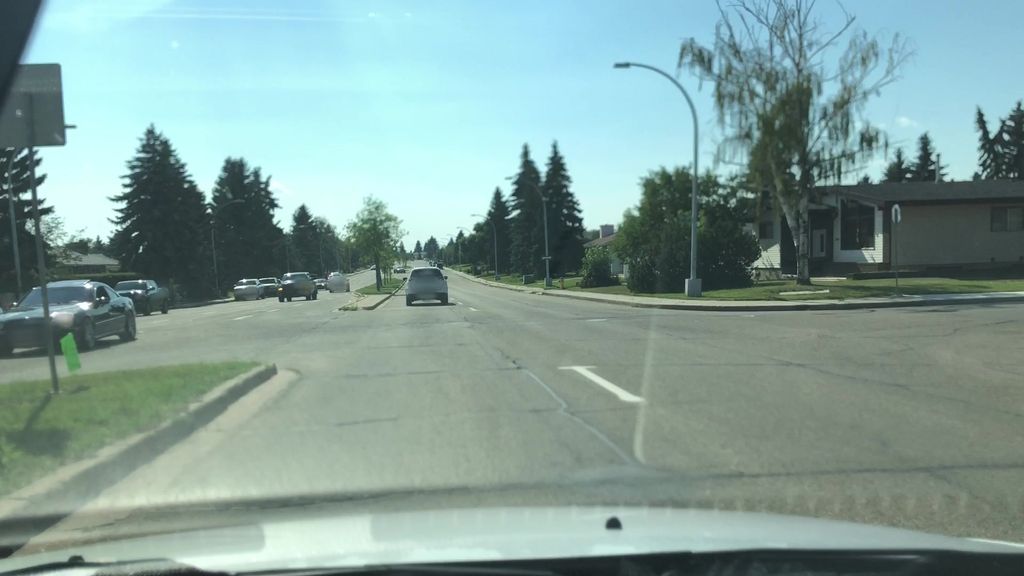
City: edmonton